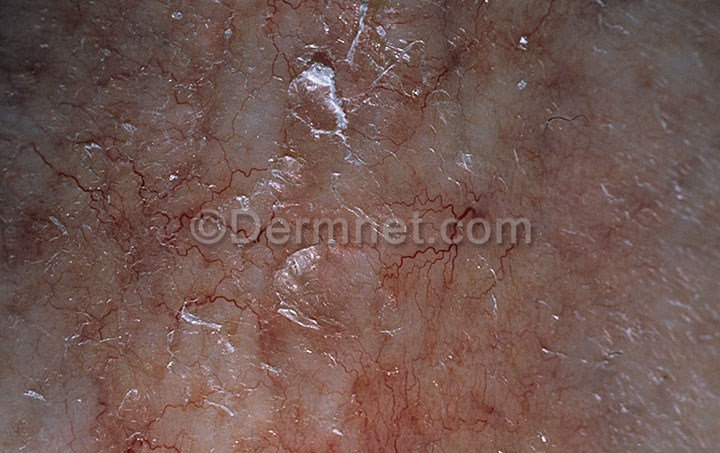
Disease: Systemic Disease